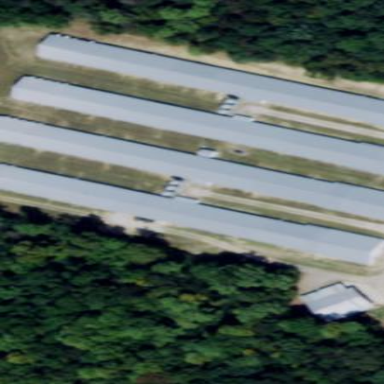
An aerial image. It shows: Farm auxiliary building.